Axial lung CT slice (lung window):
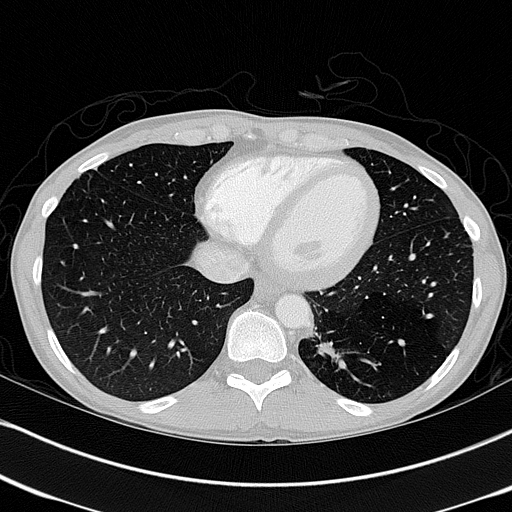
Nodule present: no